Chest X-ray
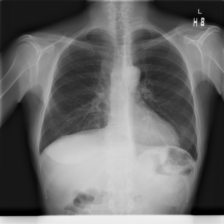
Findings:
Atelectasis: negative
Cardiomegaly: negative
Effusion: negative
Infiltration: negative
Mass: negative
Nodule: negative
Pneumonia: negative
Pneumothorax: negative
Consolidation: negative
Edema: negative
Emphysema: negative
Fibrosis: negative
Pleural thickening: negative
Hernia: negative